Interaction volume radius: 10 \u00c5
Interaction volume height: 20 \u00c5
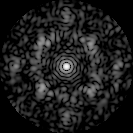
Disorder parameter: 0.6564